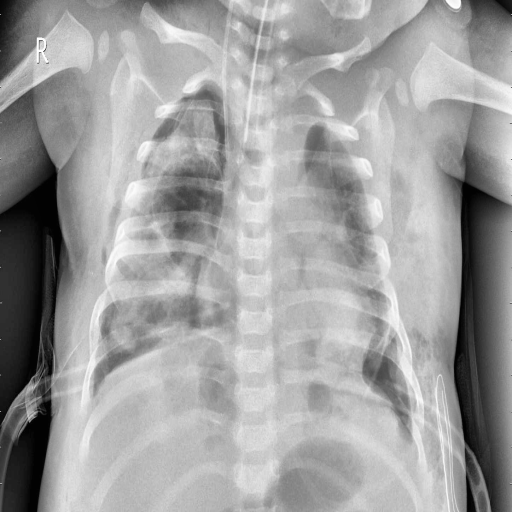
Finding: PNEUMONIA